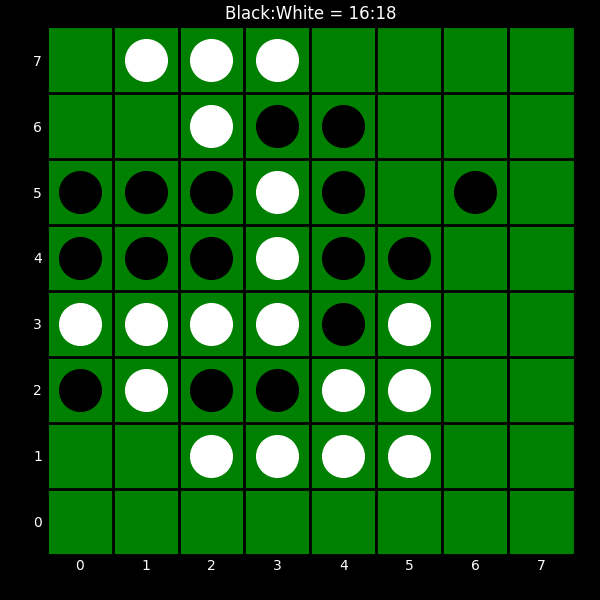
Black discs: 16
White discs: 18